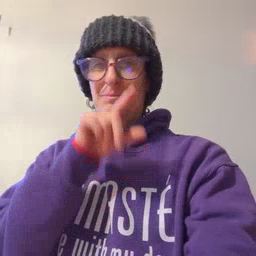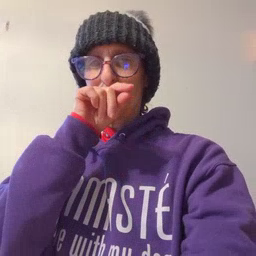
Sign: bird